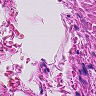
Metastatic tissue present: no